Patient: sex M, age 55
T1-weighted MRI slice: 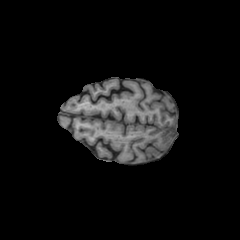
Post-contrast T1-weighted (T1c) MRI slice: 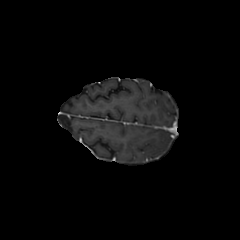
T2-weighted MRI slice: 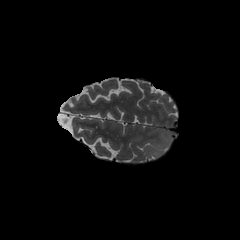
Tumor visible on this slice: no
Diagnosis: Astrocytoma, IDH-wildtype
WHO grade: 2